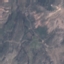
Land use / land cover class: HerbaceousVegetation